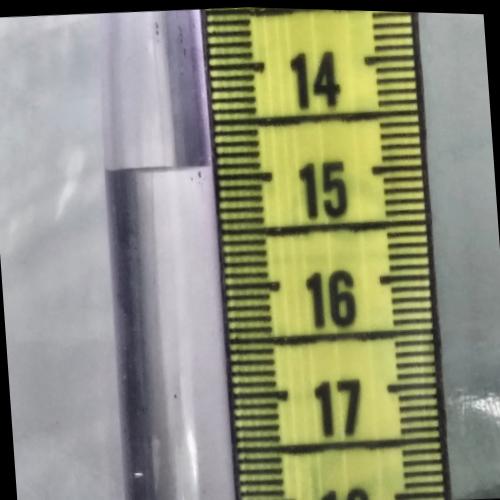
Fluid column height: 14.9 cm